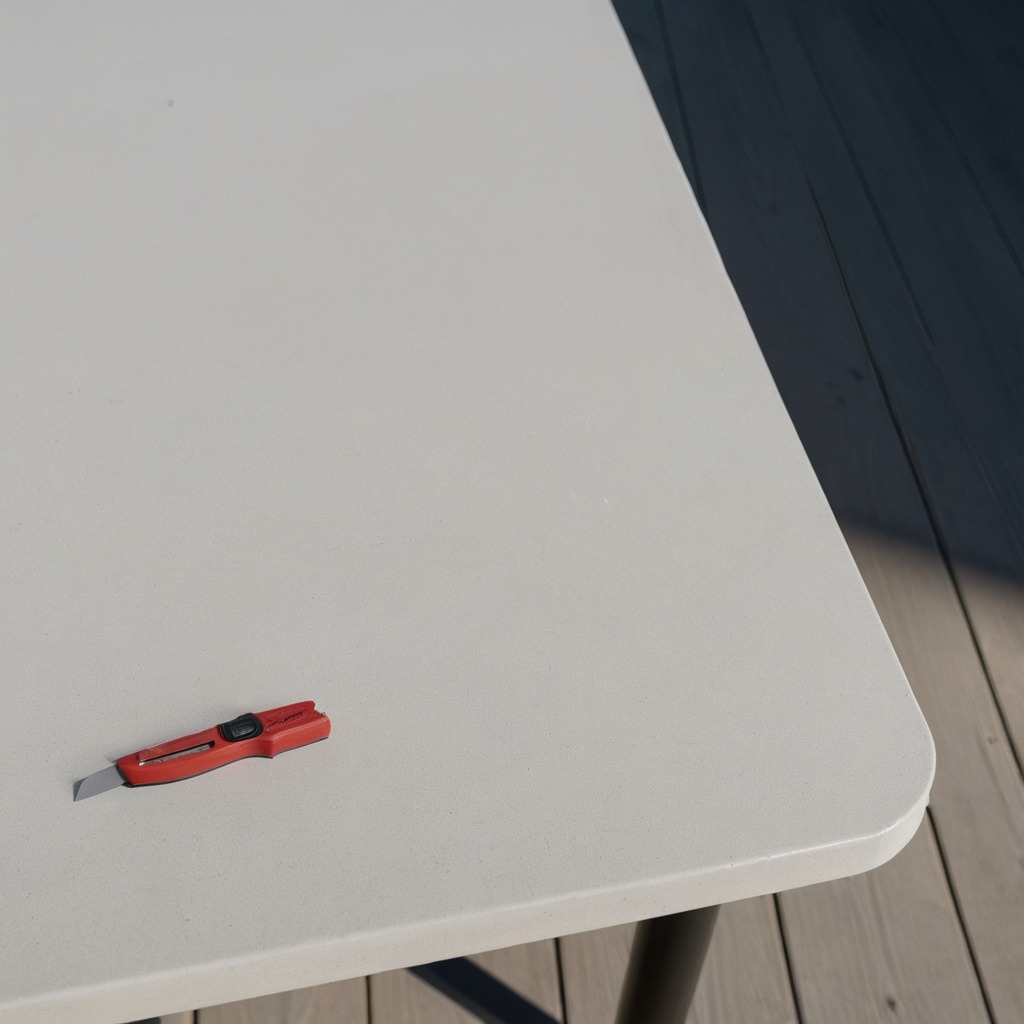
A utility knife lies on the table in a temporary outdoor tool station.